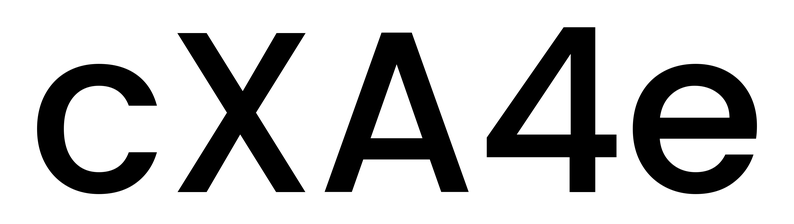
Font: Poppins-Medium